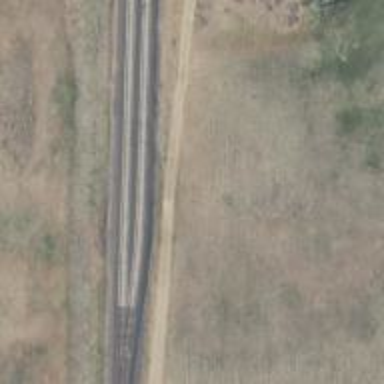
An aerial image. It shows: Railway siding with rails.